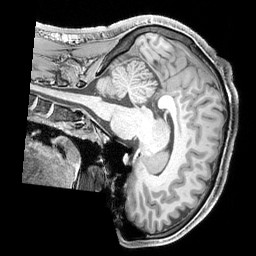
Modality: T1w
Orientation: sagittal
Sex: male
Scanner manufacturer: siemens
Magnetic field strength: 3 T
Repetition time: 2.3 s
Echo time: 0.00226 s